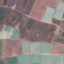
Label: PermanentCrop